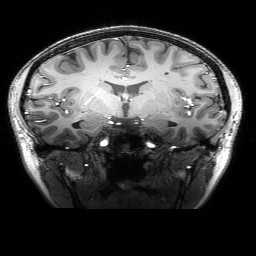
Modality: T1w
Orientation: sagittal